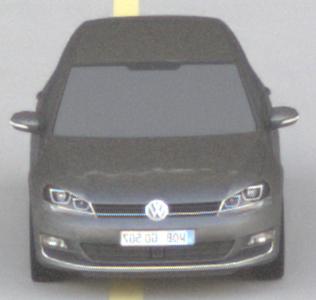
Make: VW
Model: Golf 1.2 TSI BMT
Detailed model: Golf (VII)
Model produced from: 2012/11
Model produced until: 2014/05
Doors: 3
Color: gray
Road condition: dry road
Daytime: morning or afternoon
Contrast: medium contrast